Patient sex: M
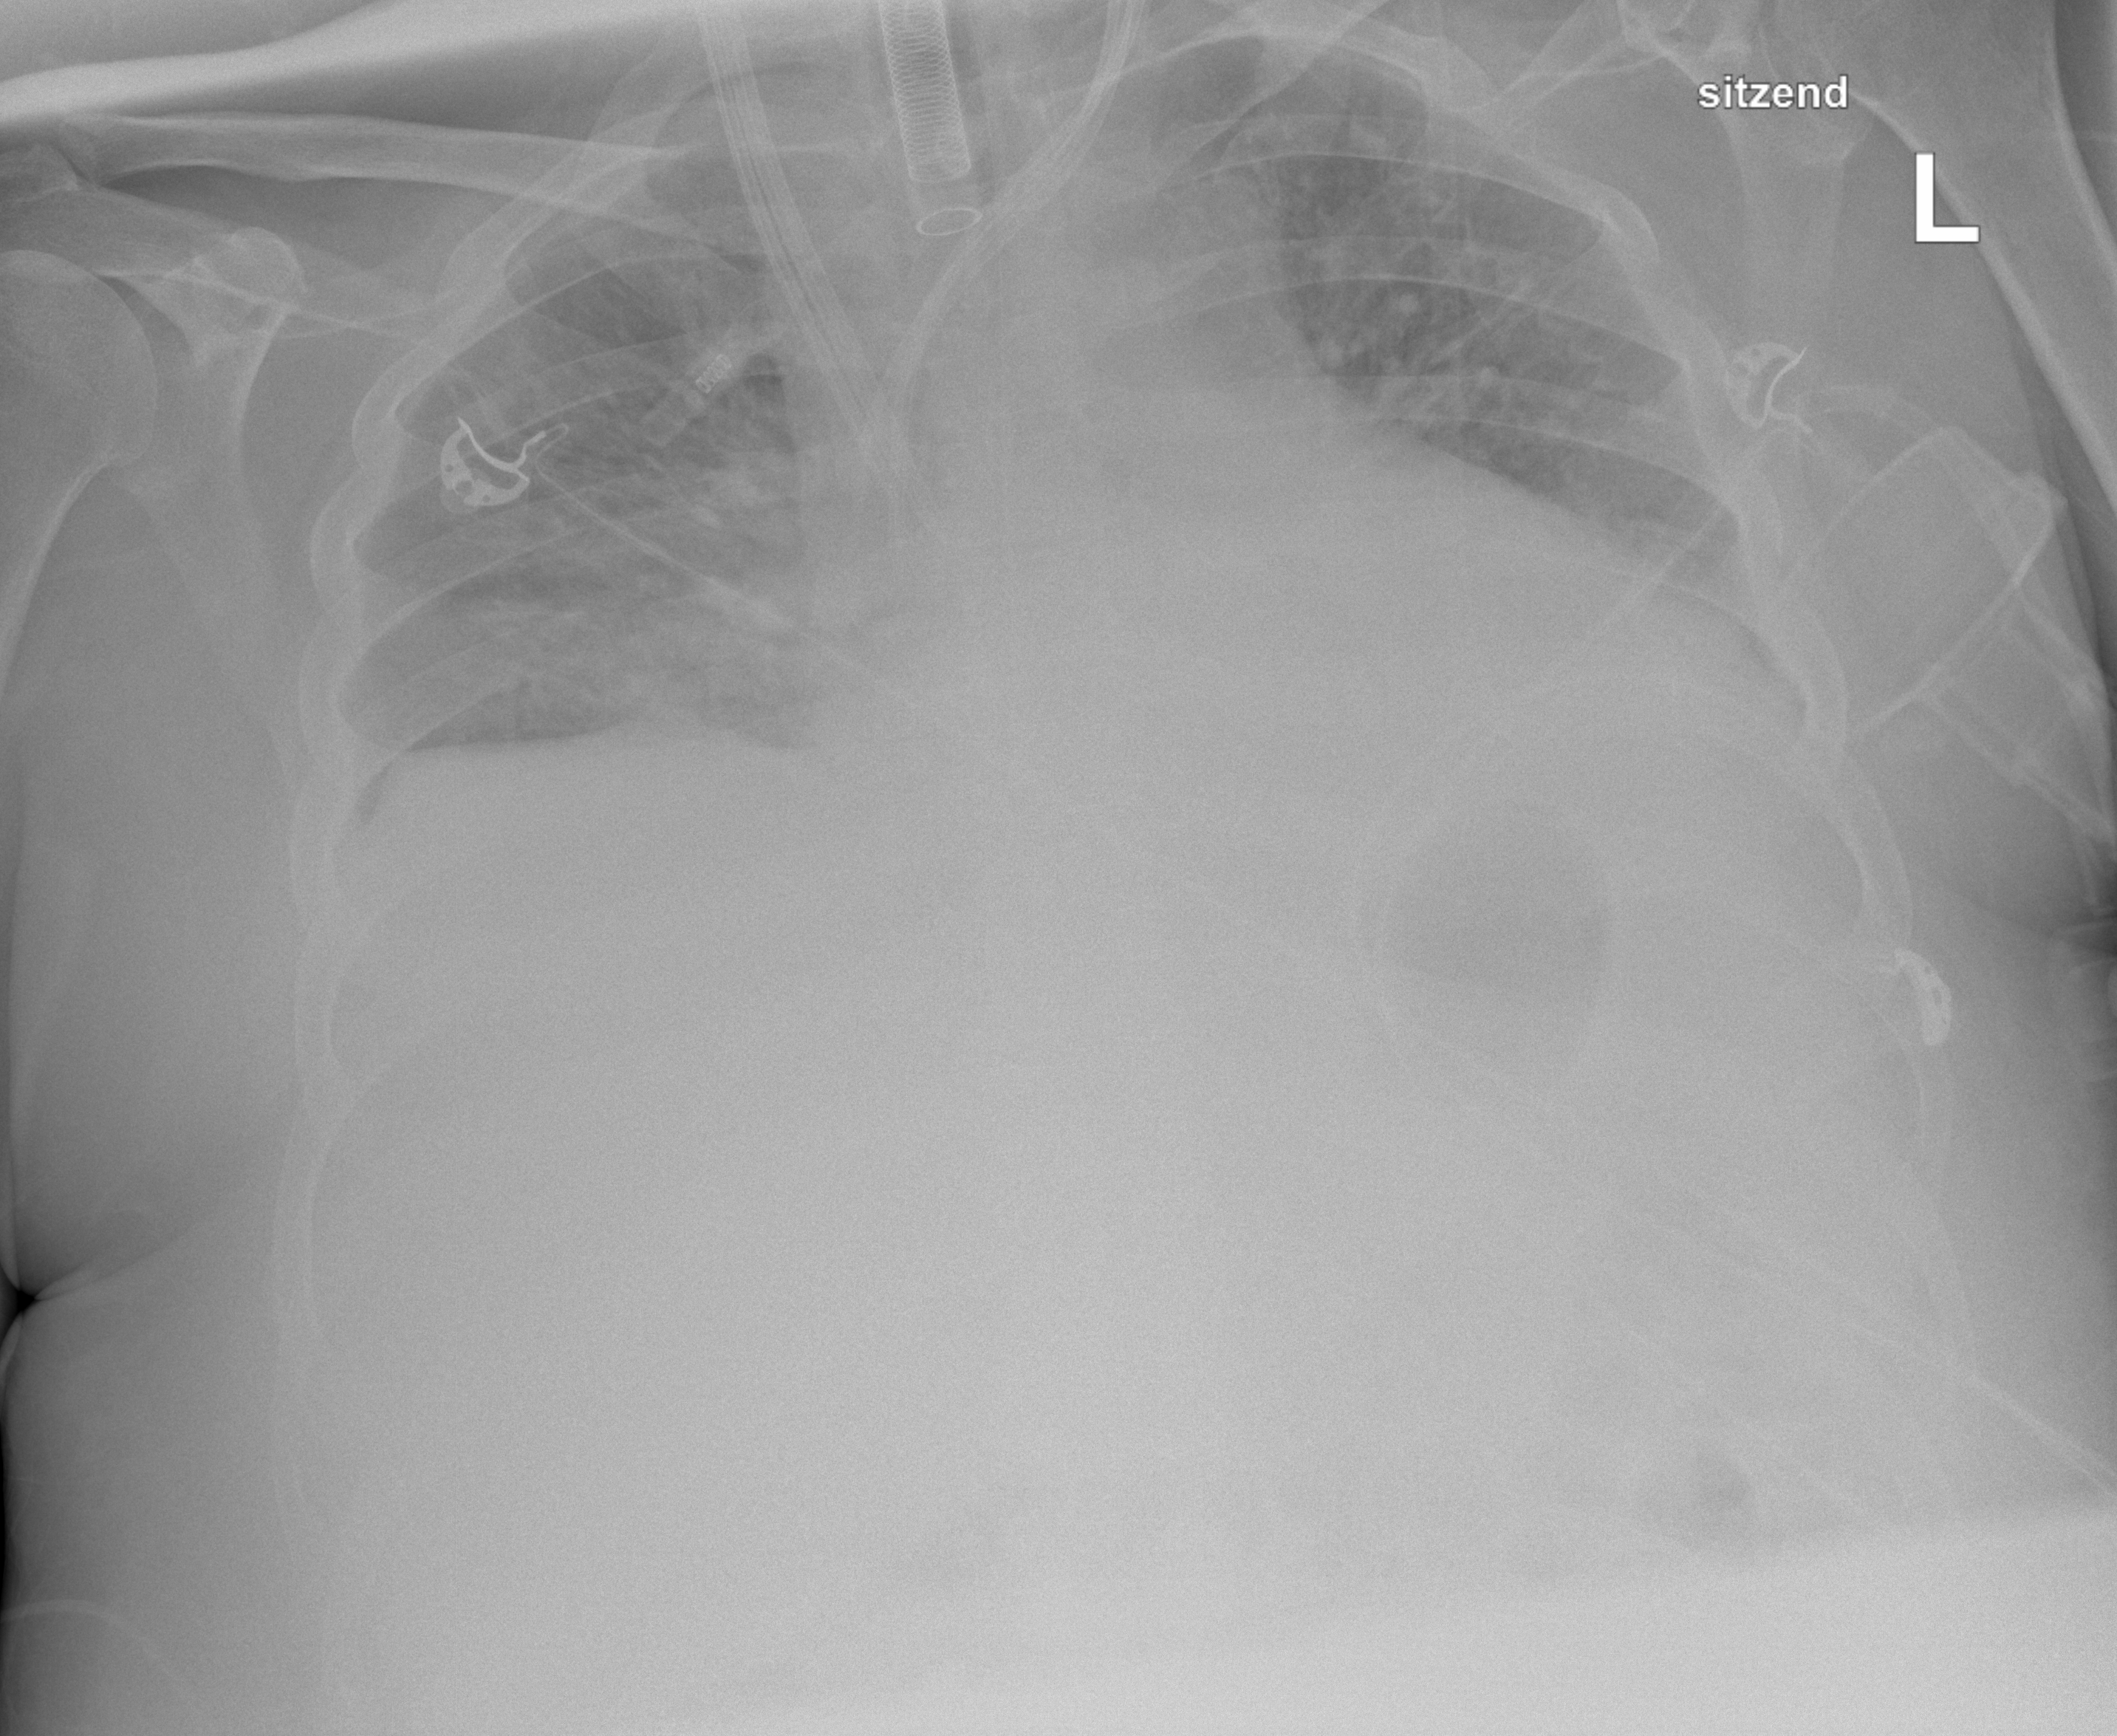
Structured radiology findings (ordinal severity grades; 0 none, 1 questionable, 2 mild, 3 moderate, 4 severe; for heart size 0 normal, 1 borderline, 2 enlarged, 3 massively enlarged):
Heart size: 2
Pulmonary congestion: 2
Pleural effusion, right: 2
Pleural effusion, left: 2
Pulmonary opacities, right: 1
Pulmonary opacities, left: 1
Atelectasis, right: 2
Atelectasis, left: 2